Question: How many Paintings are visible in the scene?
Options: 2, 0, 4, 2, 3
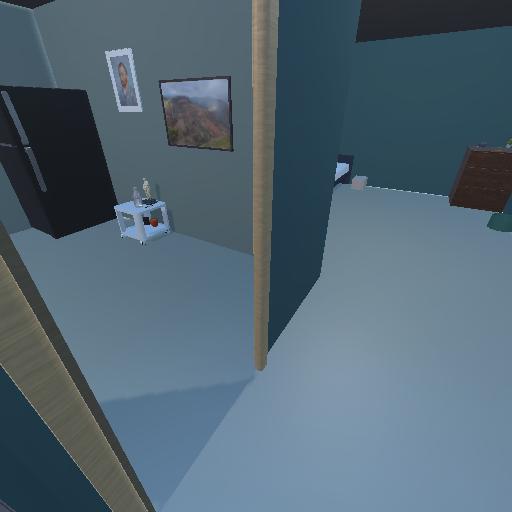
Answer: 2